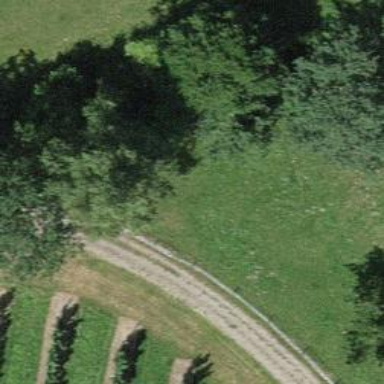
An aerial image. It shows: Track with grade2 tracktype.